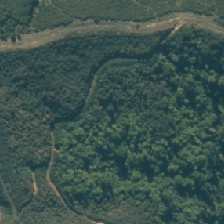
Land cover: broadleaved_indigenous_hardwood